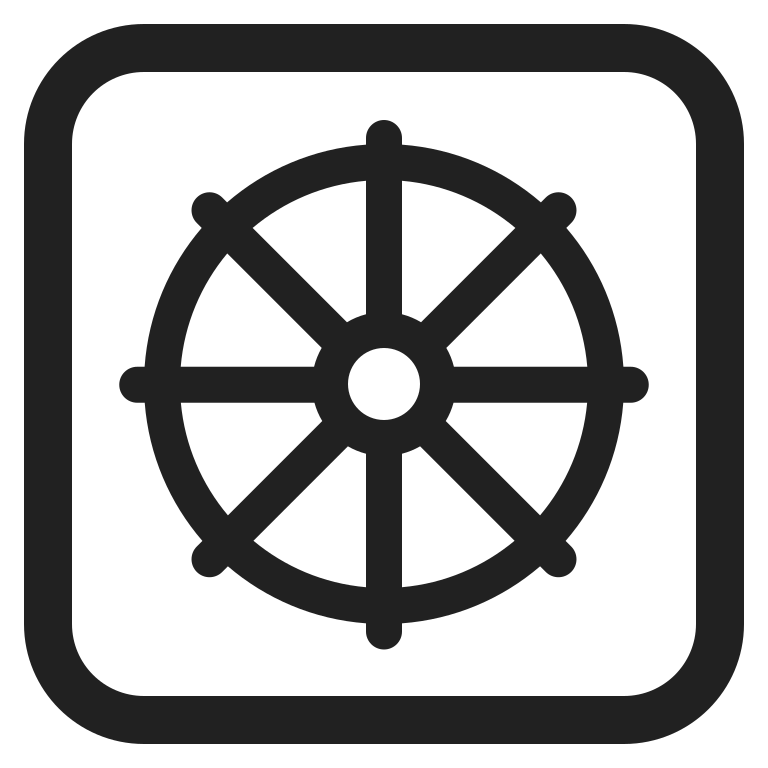
wheel of dharma high contrast